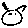
Label: cat